Interaction volume radius: 5 \u00c5
Interaction volume height: 15 \u00c5
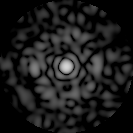
Disorder parameter: 0.8127